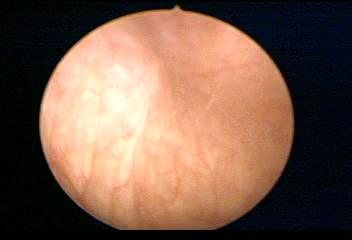
Modality: WLC
Class: Normal mucosa
Bladder cancer association: No